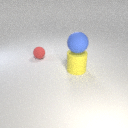
small red rubber sphere behind large yellow rubber cylinder